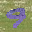
Label: 9